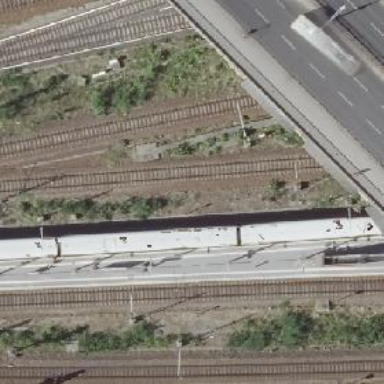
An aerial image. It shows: Railway signal.